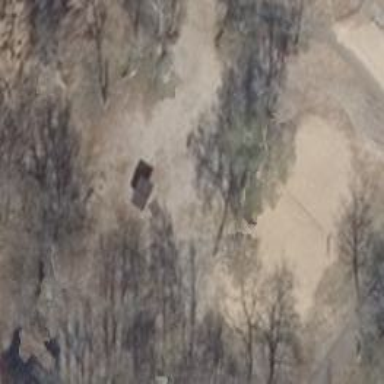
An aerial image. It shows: Shelter.